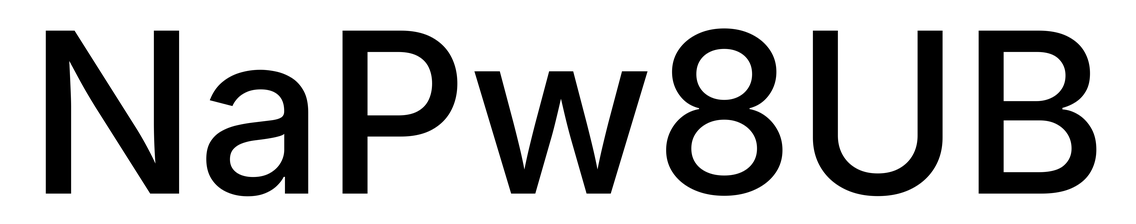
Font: Inter_Medium